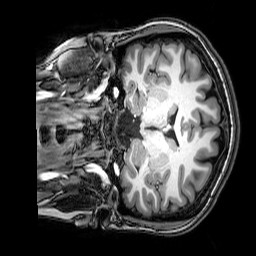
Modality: T1w
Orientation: coronal
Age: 22
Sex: female
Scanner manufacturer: philips
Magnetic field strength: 3 T
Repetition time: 0.008113 s
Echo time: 0.003709 s